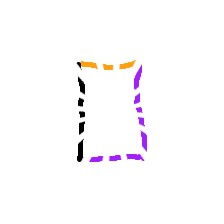
Shape: rectangle